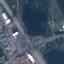
Label: Highway